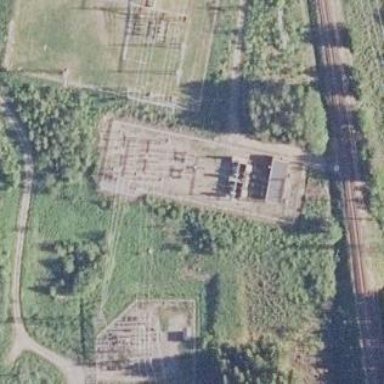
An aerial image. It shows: Industrial area with fence around power substation.